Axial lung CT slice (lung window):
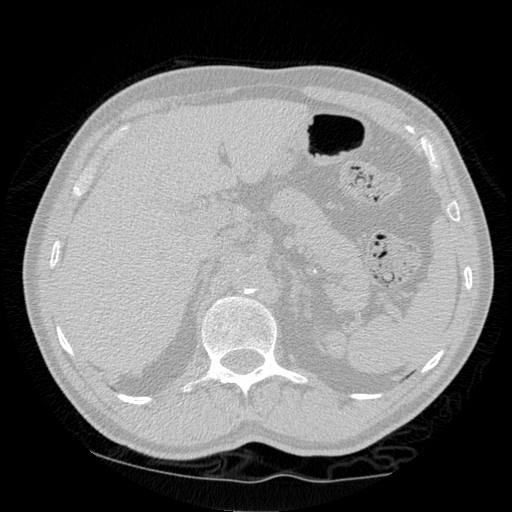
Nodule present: no